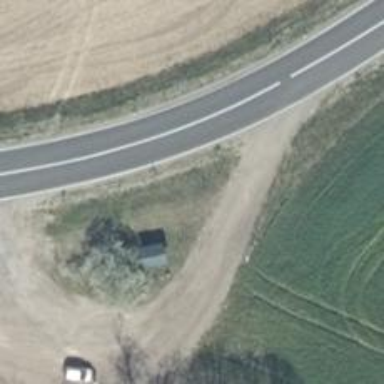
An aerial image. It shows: Emergency access point on the road.